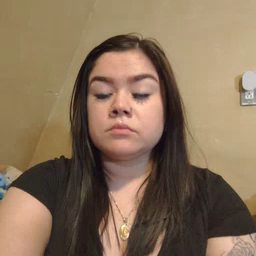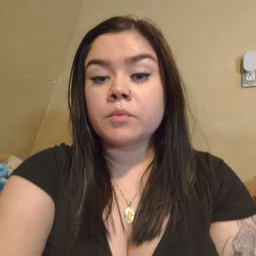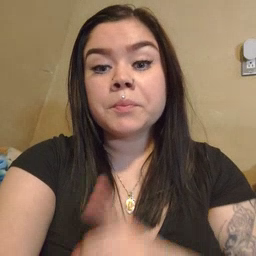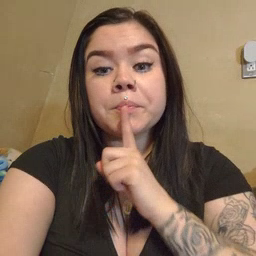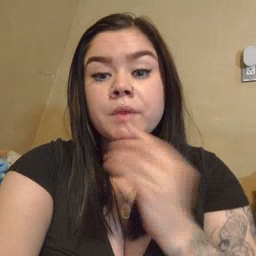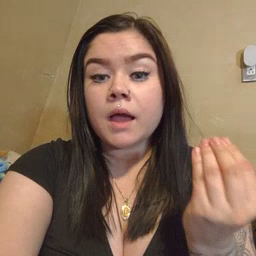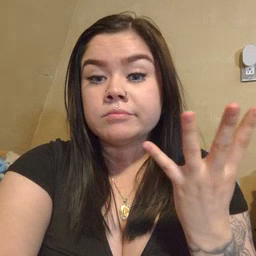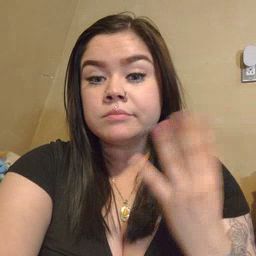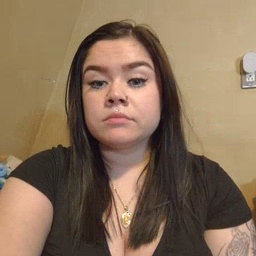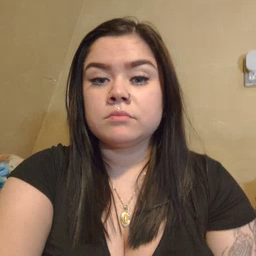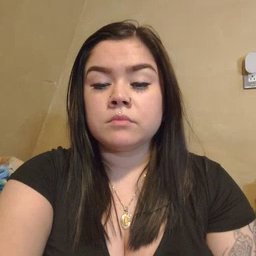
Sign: lamp